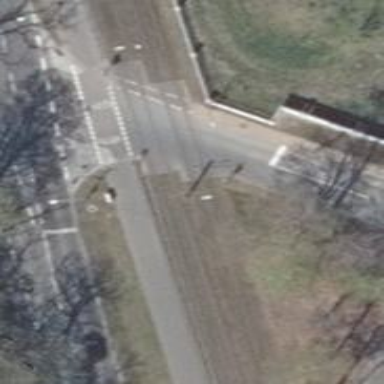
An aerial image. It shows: Level crossing with lights on the railway.